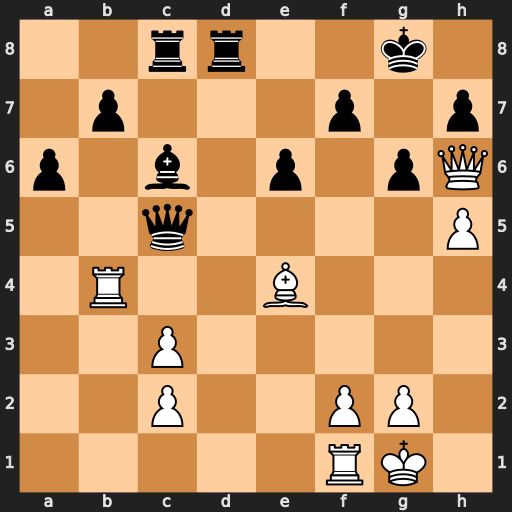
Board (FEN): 2rr2k1/1p3p1p/p1b1p1pQ/2q4P/1R2B3/2P5/2P2PP1/5RK1
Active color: w
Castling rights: -
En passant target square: -
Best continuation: hxg6 hxg6 Bxg6 fxg6 Qxg6+